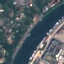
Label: River